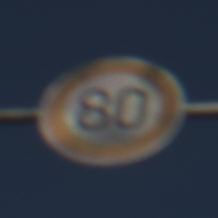
Verkehrszeichen: Geschwindigkeit80
Umgebung: Outdoor, Nature
Tageszeit: MorningAfternoon
Wetter: Clear
Licht: Natural
Jahreszeit: NotSpecified
Kontrast: HighContrast